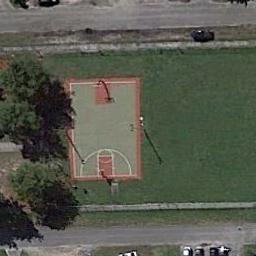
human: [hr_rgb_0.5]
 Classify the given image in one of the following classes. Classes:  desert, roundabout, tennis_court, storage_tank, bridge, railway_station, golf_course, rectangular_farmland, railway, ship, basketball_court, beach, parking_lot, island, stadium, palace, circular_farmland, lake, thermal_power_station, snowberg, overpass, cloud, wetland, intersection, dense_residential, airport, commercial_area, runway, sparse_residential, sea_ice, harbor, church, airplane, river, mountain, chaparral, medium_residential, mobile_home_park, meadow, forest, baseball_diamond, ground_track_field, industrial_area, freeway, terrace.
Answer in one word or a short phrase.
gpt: basketball_court